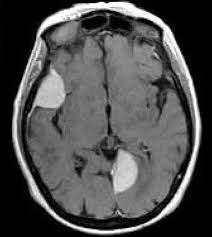
Label: meningioma